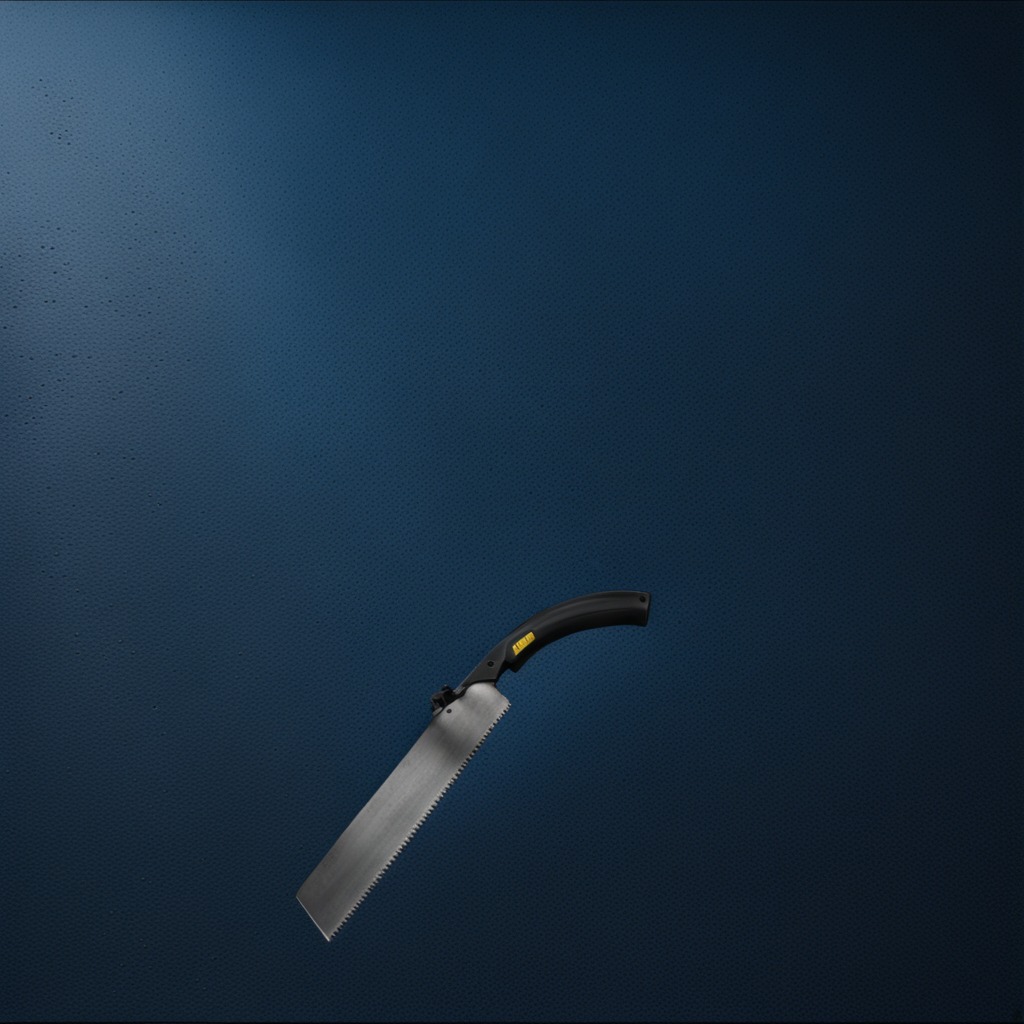
A metal saw is lying on the granite tabletop.